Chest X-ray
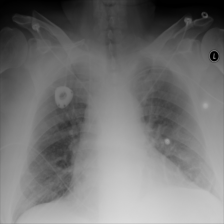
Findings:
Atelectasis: negative
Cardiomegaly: negative
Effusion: negative
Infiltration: negative
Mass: negative
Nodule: negative
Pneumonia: negative
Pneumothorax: negative
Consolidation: negative
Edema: negative
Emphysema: negative
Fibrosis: negative
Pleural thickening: negative
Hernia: negative